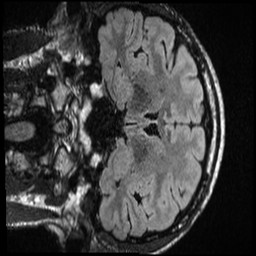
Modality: T1w
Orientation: coronal
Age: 21
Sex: male